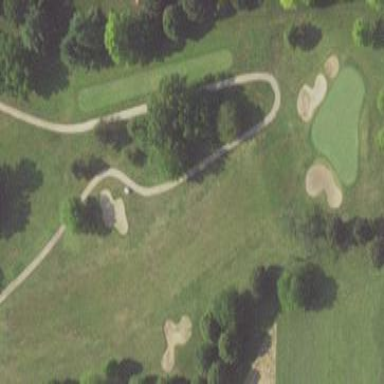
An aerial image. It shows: Rough area on grassy golf course.